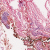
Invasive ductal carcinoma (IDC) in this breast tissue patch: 0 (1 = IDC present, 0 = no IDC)